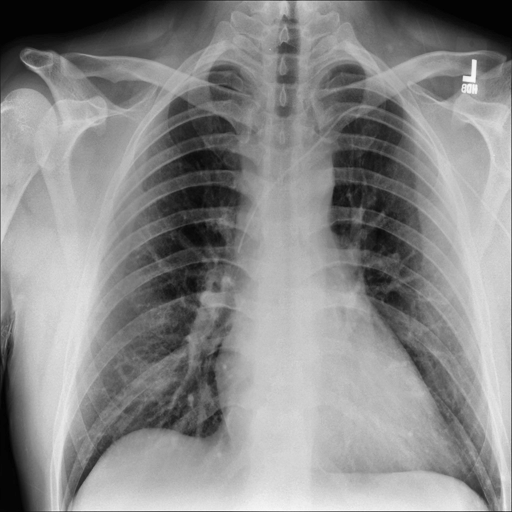
Finding: NORMAL